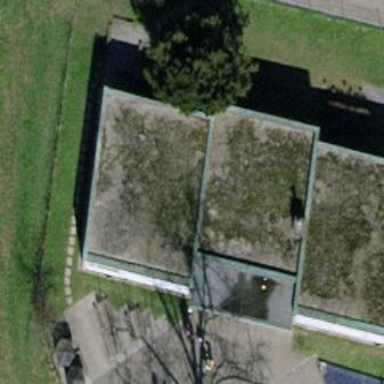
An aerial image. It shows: Kindergarten building.